Question: I just updated to the most recent version of Dired+ and Emacs (from a nightly build) and, for some reason when I open Dired on any path, I don't see details (e.g. file size, permissions, size, etc.)
Has anything changed on Dired+ in the latest version? How do I restore the details view? Here is a snapshot of what I get now:

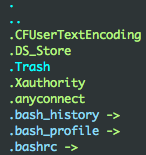
Answer: Taken from the package documentation.
> Starting with Emacs 24.4 (I assume what you got in nightly), listing details are hidden by default.
Use '(' anytime to toggle this hiding. You can use option
'diredp-hide-details-initially-flag' to change the default/initial
state. See also option 'diredp-hide-details-propagate-flag'.If you have an Emacs version older than 24.4, you can use library
'dired-details+.el' (plus 'dired-details.el') to get similar
behavior.
How to find it quickly:
find-library dired+ details